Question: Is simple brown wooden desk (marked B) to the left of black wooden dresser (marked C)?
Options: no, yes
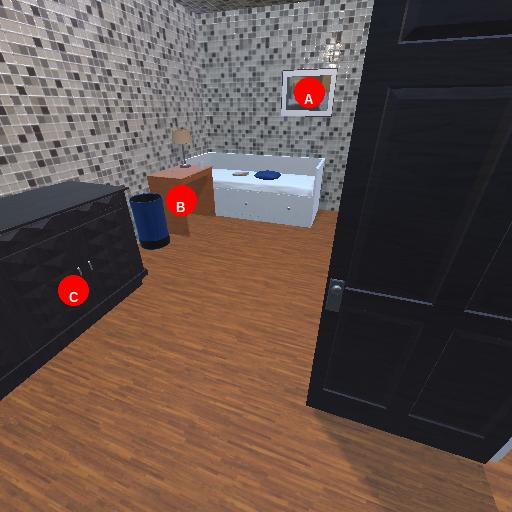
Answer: no